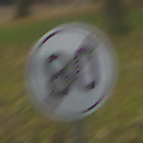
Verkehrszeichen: EndeGeschwindigkeit80
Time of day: Midday
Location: Outdoor (Nature)
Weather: Overcast
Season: Autumn
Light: Natural